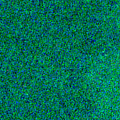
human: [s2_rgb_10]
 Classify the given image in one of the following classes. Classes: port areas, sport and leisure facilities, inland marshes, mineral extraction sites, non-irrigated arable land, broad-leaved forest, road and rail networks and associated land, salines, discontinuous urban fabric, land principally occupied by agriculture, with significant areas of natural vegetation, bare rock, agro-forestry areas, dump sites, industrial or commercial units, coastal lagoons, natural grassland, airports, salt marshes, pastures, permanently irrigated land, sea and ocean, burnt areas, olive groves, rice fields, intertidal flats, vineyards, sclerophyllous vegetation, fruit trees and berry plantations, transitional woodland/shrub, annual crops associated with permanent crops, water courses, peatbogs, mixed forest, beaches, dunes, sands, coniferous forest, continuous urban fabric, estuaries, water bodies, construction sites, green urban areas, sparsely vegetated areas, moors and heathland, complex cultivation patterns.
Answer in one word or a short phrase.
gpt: sea and ocean